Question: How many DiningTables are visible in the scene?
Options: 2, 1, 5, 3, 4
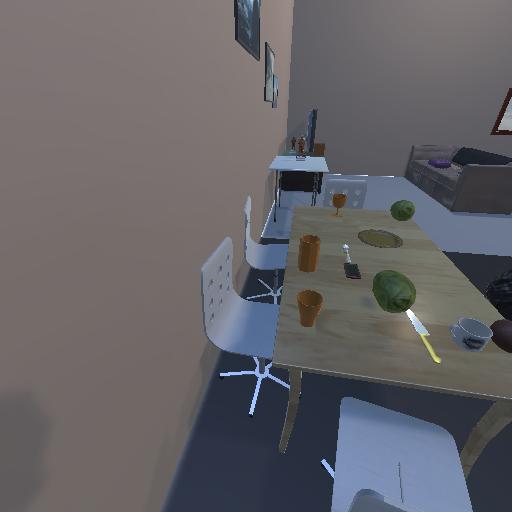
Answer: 2